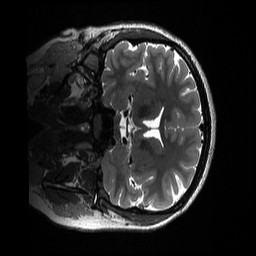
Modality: T2w
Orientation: coronal
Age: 19
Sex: female